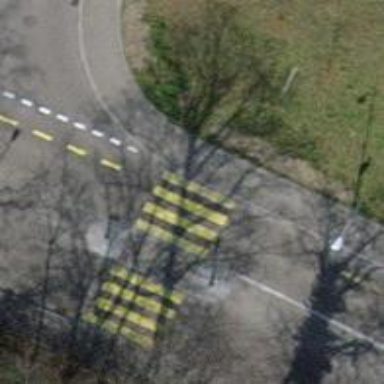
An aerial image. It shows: Zebra crossing at uncontrolled and marked intersection.